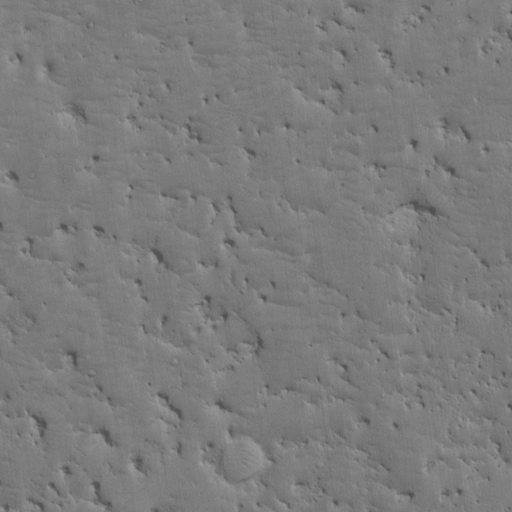
Classes present: Background